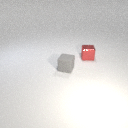
small red metal cube behind small gray rubber cube